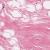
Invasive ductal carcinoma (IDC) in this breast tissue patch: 0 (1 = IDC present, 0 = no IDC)